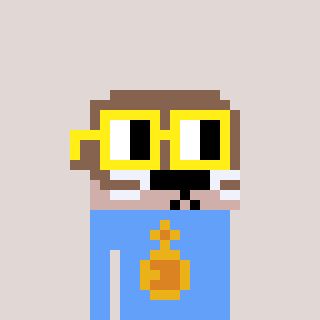
a pixel art character with square yellow glasses, a otter-shaped head and a blue-colored body on a warm background